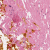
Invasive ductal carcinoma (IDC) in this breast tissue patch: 0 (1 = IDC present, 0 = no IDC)